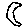
Label: moon